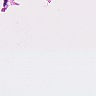
Metastatic tissue present: no